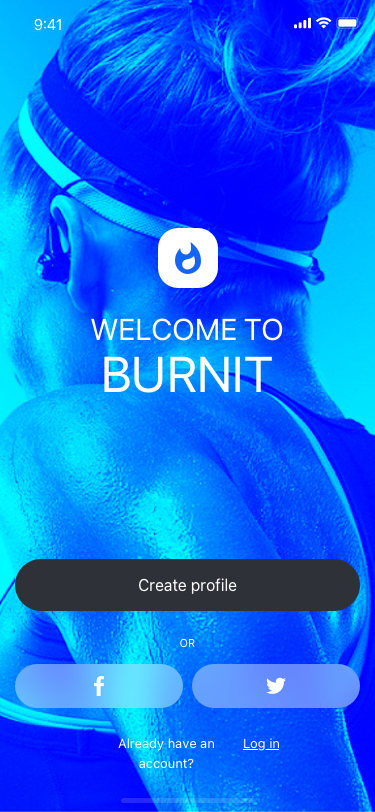
Text in this UI design:
Welcome to
BurnIt
or
Log in
Already have an account?